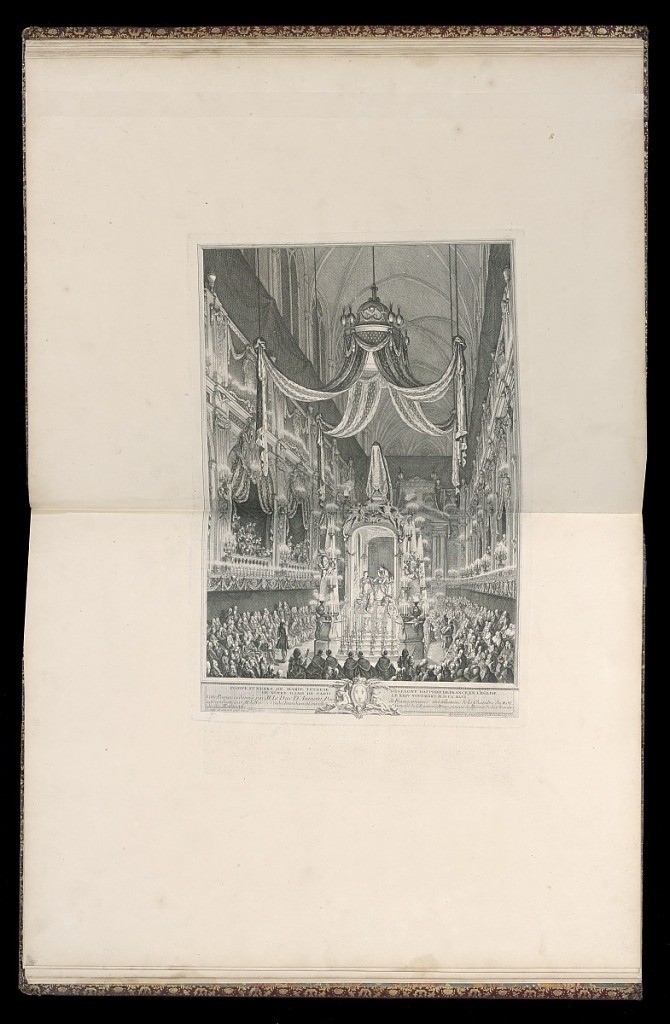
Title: Pompe funèbre de Marie Thérèse d’Espagne Dauphine de France, en l’église de Notre Dame de Paris, le XXIV novembre M.D.CCXLVI
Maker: Charles-Nicolas Cochin the younger, French, 1715–1790
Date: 1756
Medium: Etching and engraving on laid paper
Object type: Bound print
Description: Interior view of the cathedral of Notre Dame during the funeral ceremony for Marie Thérèse of Spain in Paris, France. Highly decorated interior with vaulted ceilings, stained-glass windows, candelabra, and drapery. On a mezzanine level, large arched niches similar to opera boxes full of seated figures. At the center of each arch, a large ornamented escutcheon surmounted by a crown. At the ground level, crowds of figures sit and stand for the service. An ornate baldachin at center, the columns of which are decorated with many candelabra. At the center of the baldachin is a sculptural group: two classical female figures with a large urn decorated with festoons between them. Above the baldachin, a large hanging canopy, the fabric of which is decorated with a pattern of diamonds, the top of which is decorated by a skull. A row of monks sit in the center foreground in traditional costume, viewed from behind. Some of the monks as well as the men at left and right sides hold long rifles.